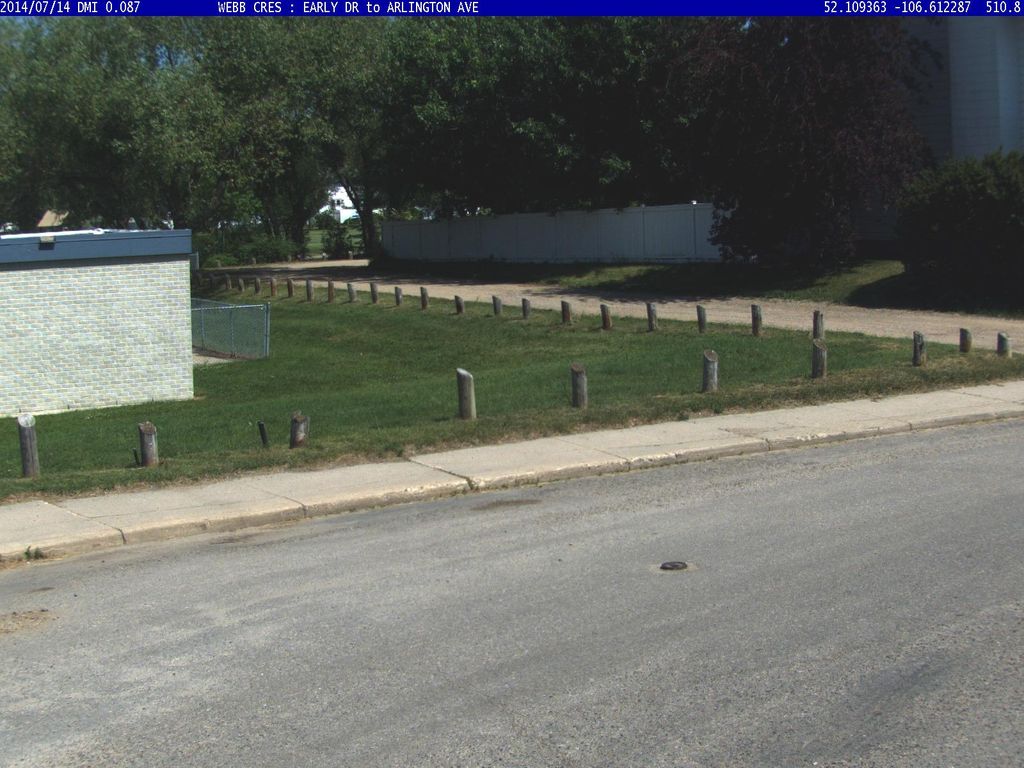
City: saskatoon